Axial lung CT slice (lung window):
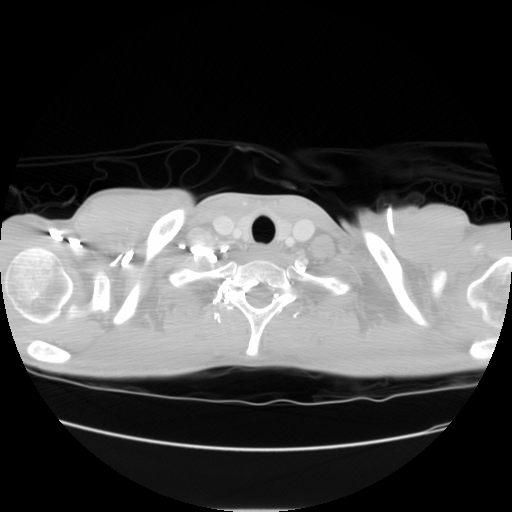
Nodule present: no